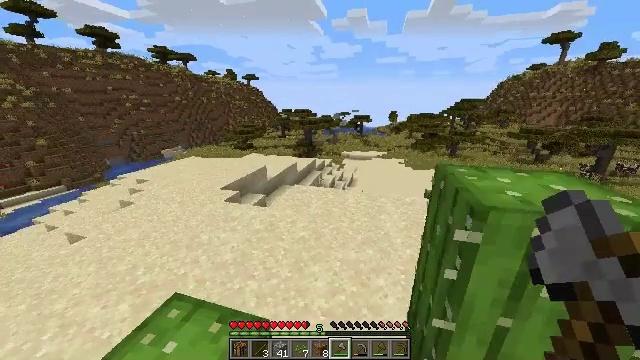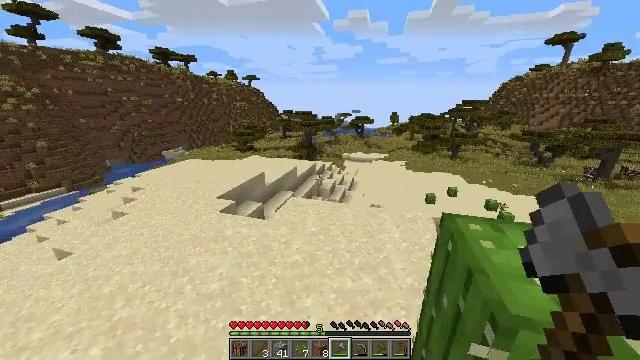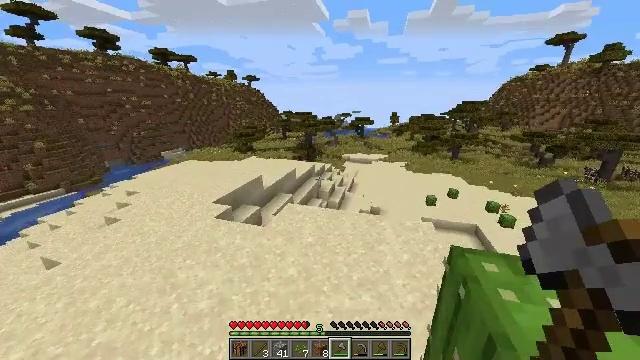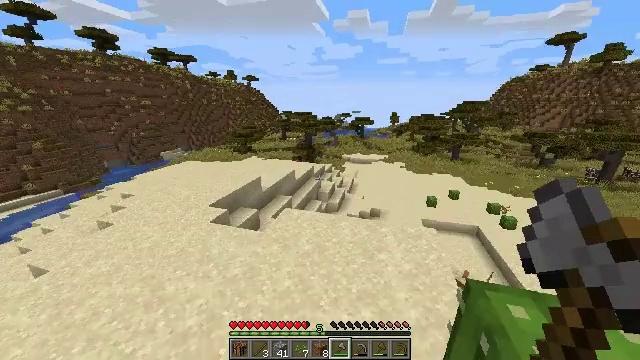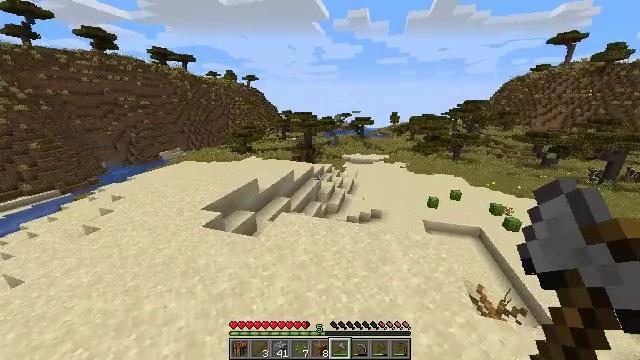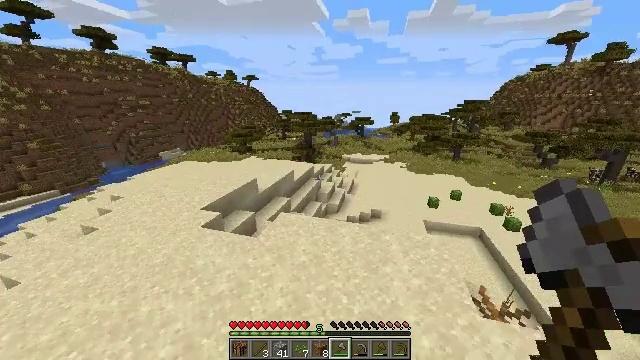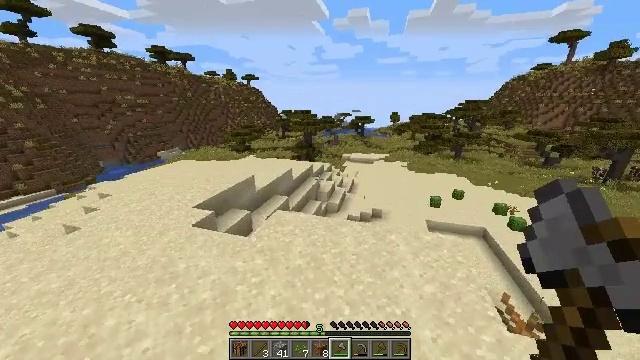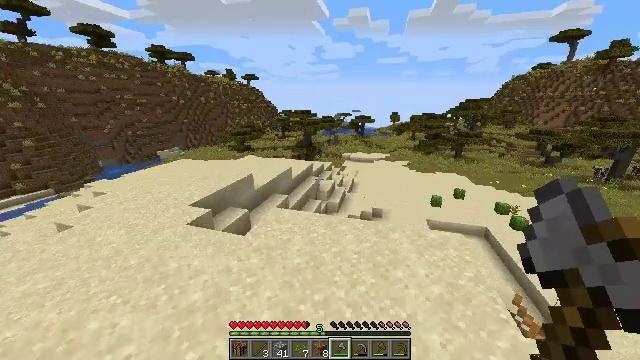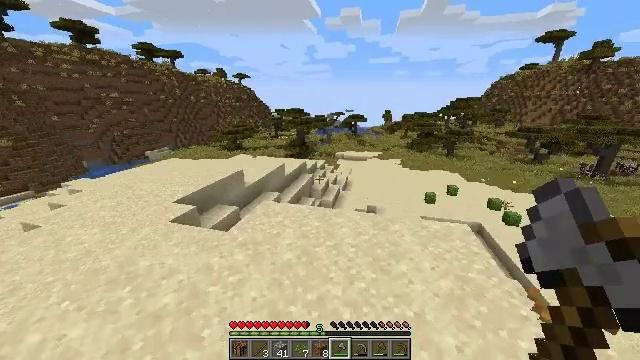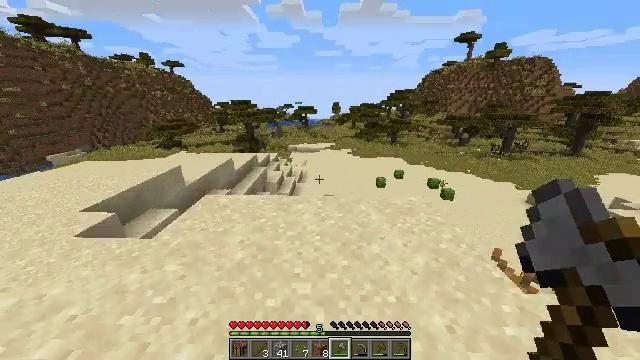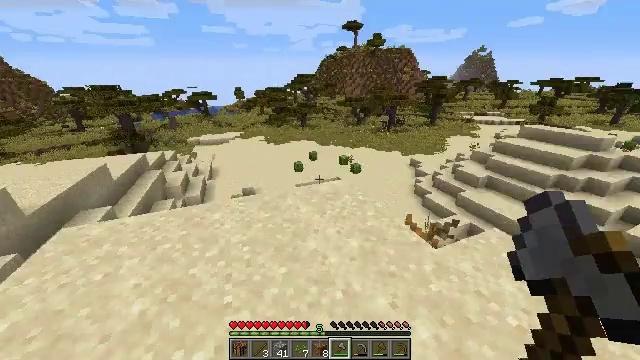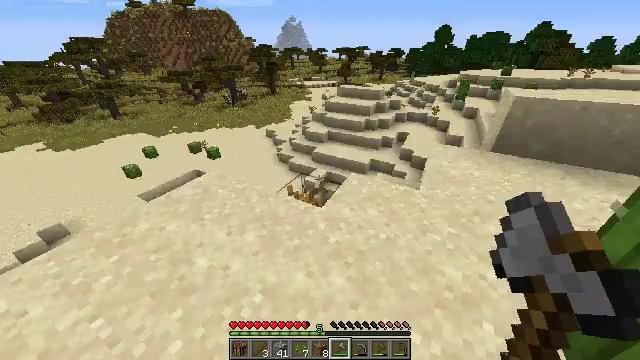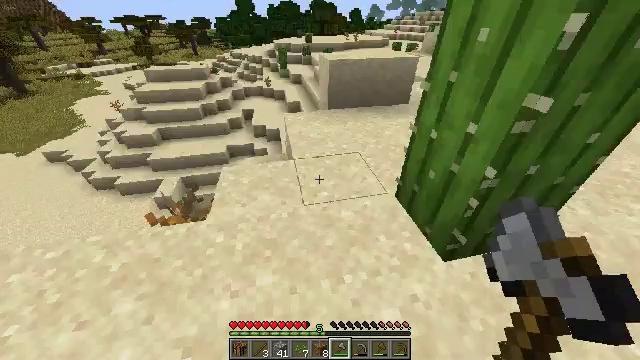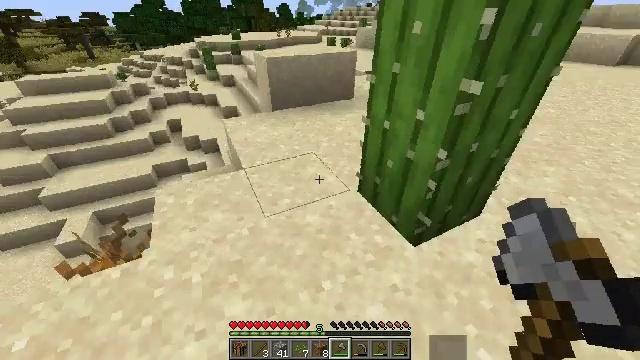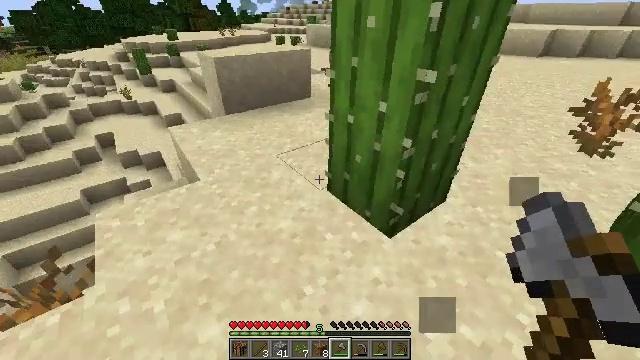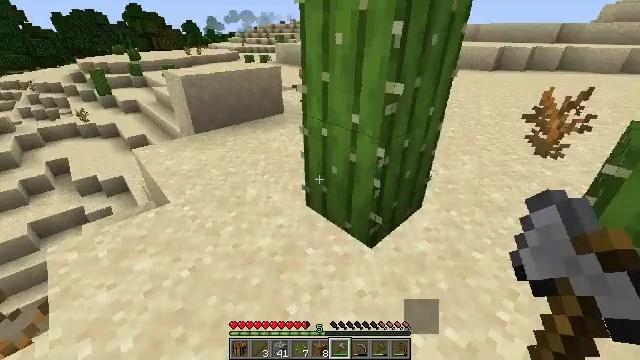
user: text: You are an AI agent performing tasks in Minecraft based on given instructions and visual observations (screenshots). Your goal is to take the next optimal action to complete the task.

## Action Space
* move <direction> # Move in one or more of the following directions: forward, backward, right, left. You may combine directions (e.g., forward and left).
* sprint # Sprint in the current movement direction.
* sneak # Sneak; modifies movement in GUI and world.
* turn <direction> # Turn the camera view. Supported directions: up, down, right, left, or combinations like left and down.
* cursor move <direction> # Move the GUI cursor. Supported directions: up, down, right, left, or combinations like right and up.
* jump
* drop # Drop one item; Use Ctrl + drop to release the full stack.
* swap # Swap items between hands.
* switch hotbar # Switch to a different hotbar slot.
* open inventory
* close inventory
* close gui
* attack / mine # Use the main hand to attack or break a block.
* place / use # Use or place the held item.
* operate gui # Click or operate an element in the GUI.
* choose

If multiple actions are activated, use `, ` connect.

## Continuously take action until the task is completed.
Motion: motion action
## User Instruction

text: Get cactus from the sandy areas.
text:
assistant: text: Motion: move forward
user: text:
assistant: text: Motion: move forward
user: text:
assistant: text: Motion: move forward and move left
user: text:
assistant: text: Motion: move forward and move left
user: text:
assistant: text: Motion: move forward
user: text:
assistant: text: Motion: move forward
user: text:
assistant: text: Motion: move forward
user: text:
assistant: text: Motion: move forward, turn right
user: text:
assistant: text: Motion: move forward, turn right and down
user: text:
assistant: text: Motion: move forward, turn right and down
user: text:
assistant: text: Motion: turn right and down
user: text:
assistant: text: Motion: turn right and down
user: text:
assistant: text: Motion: turn right and up
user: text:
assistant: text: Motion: turn right and up
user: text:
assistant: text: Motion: turn right and up
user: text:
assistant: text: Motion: turn right and up
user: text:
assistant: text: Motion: no_op
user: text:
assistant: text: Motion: attack / mine
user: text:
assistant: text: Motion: turn right and down, attack / mine
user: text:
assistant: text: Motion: turn right, attack / mine
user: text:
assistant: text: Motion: turn right, attack / mine
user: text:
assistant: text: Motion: attack / mine
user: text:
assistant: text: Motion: attack / mine
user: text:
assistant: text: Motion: attack / mine
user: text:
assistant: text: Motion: attack / mine
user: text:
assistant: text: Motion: attack / mine
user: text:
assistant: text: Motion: attack / mine
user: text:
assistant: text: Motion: attack / mine
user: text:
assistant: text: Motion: attack / mine
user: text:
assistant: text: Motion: attack / mine